RGB frame:
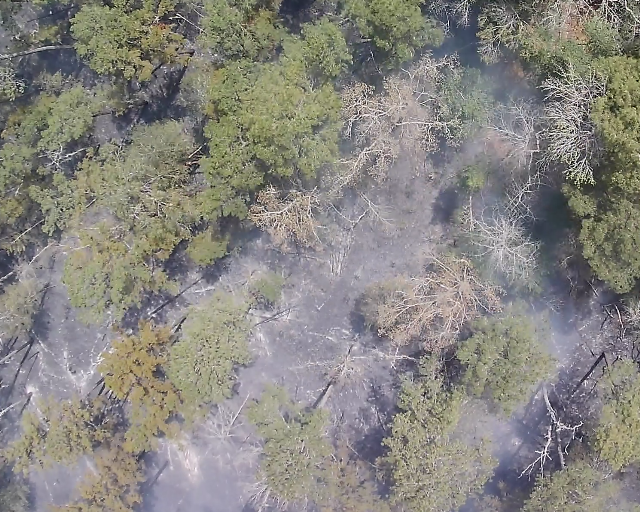
Thermal frame:
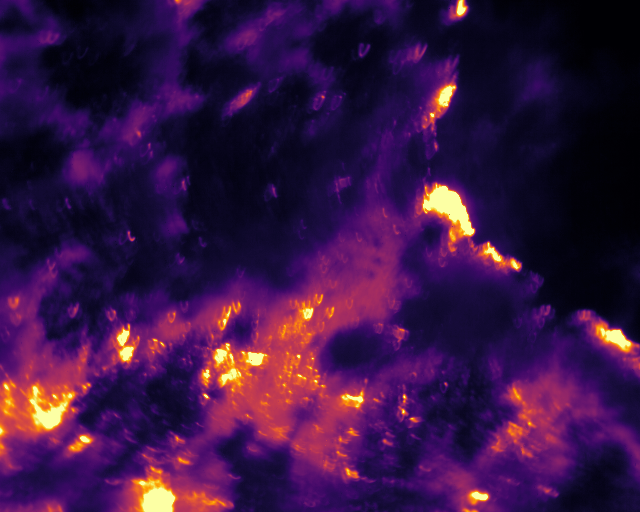
Captured: 2026-02-26 03:40:31
Pixels at or above 80 °C: 8367 (fraction of frame: 0.02553)